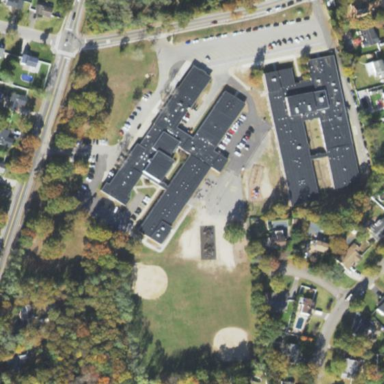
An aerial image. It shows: School.